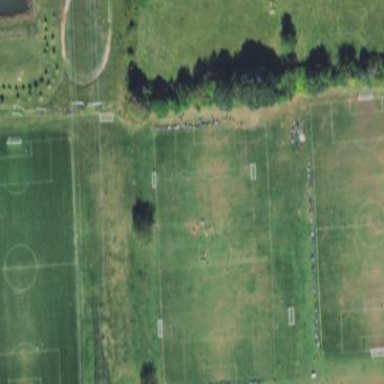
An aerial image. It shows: Soccer pitch for leisure land activities.